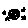
Label: moon